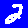
Digit: 2